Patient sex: F
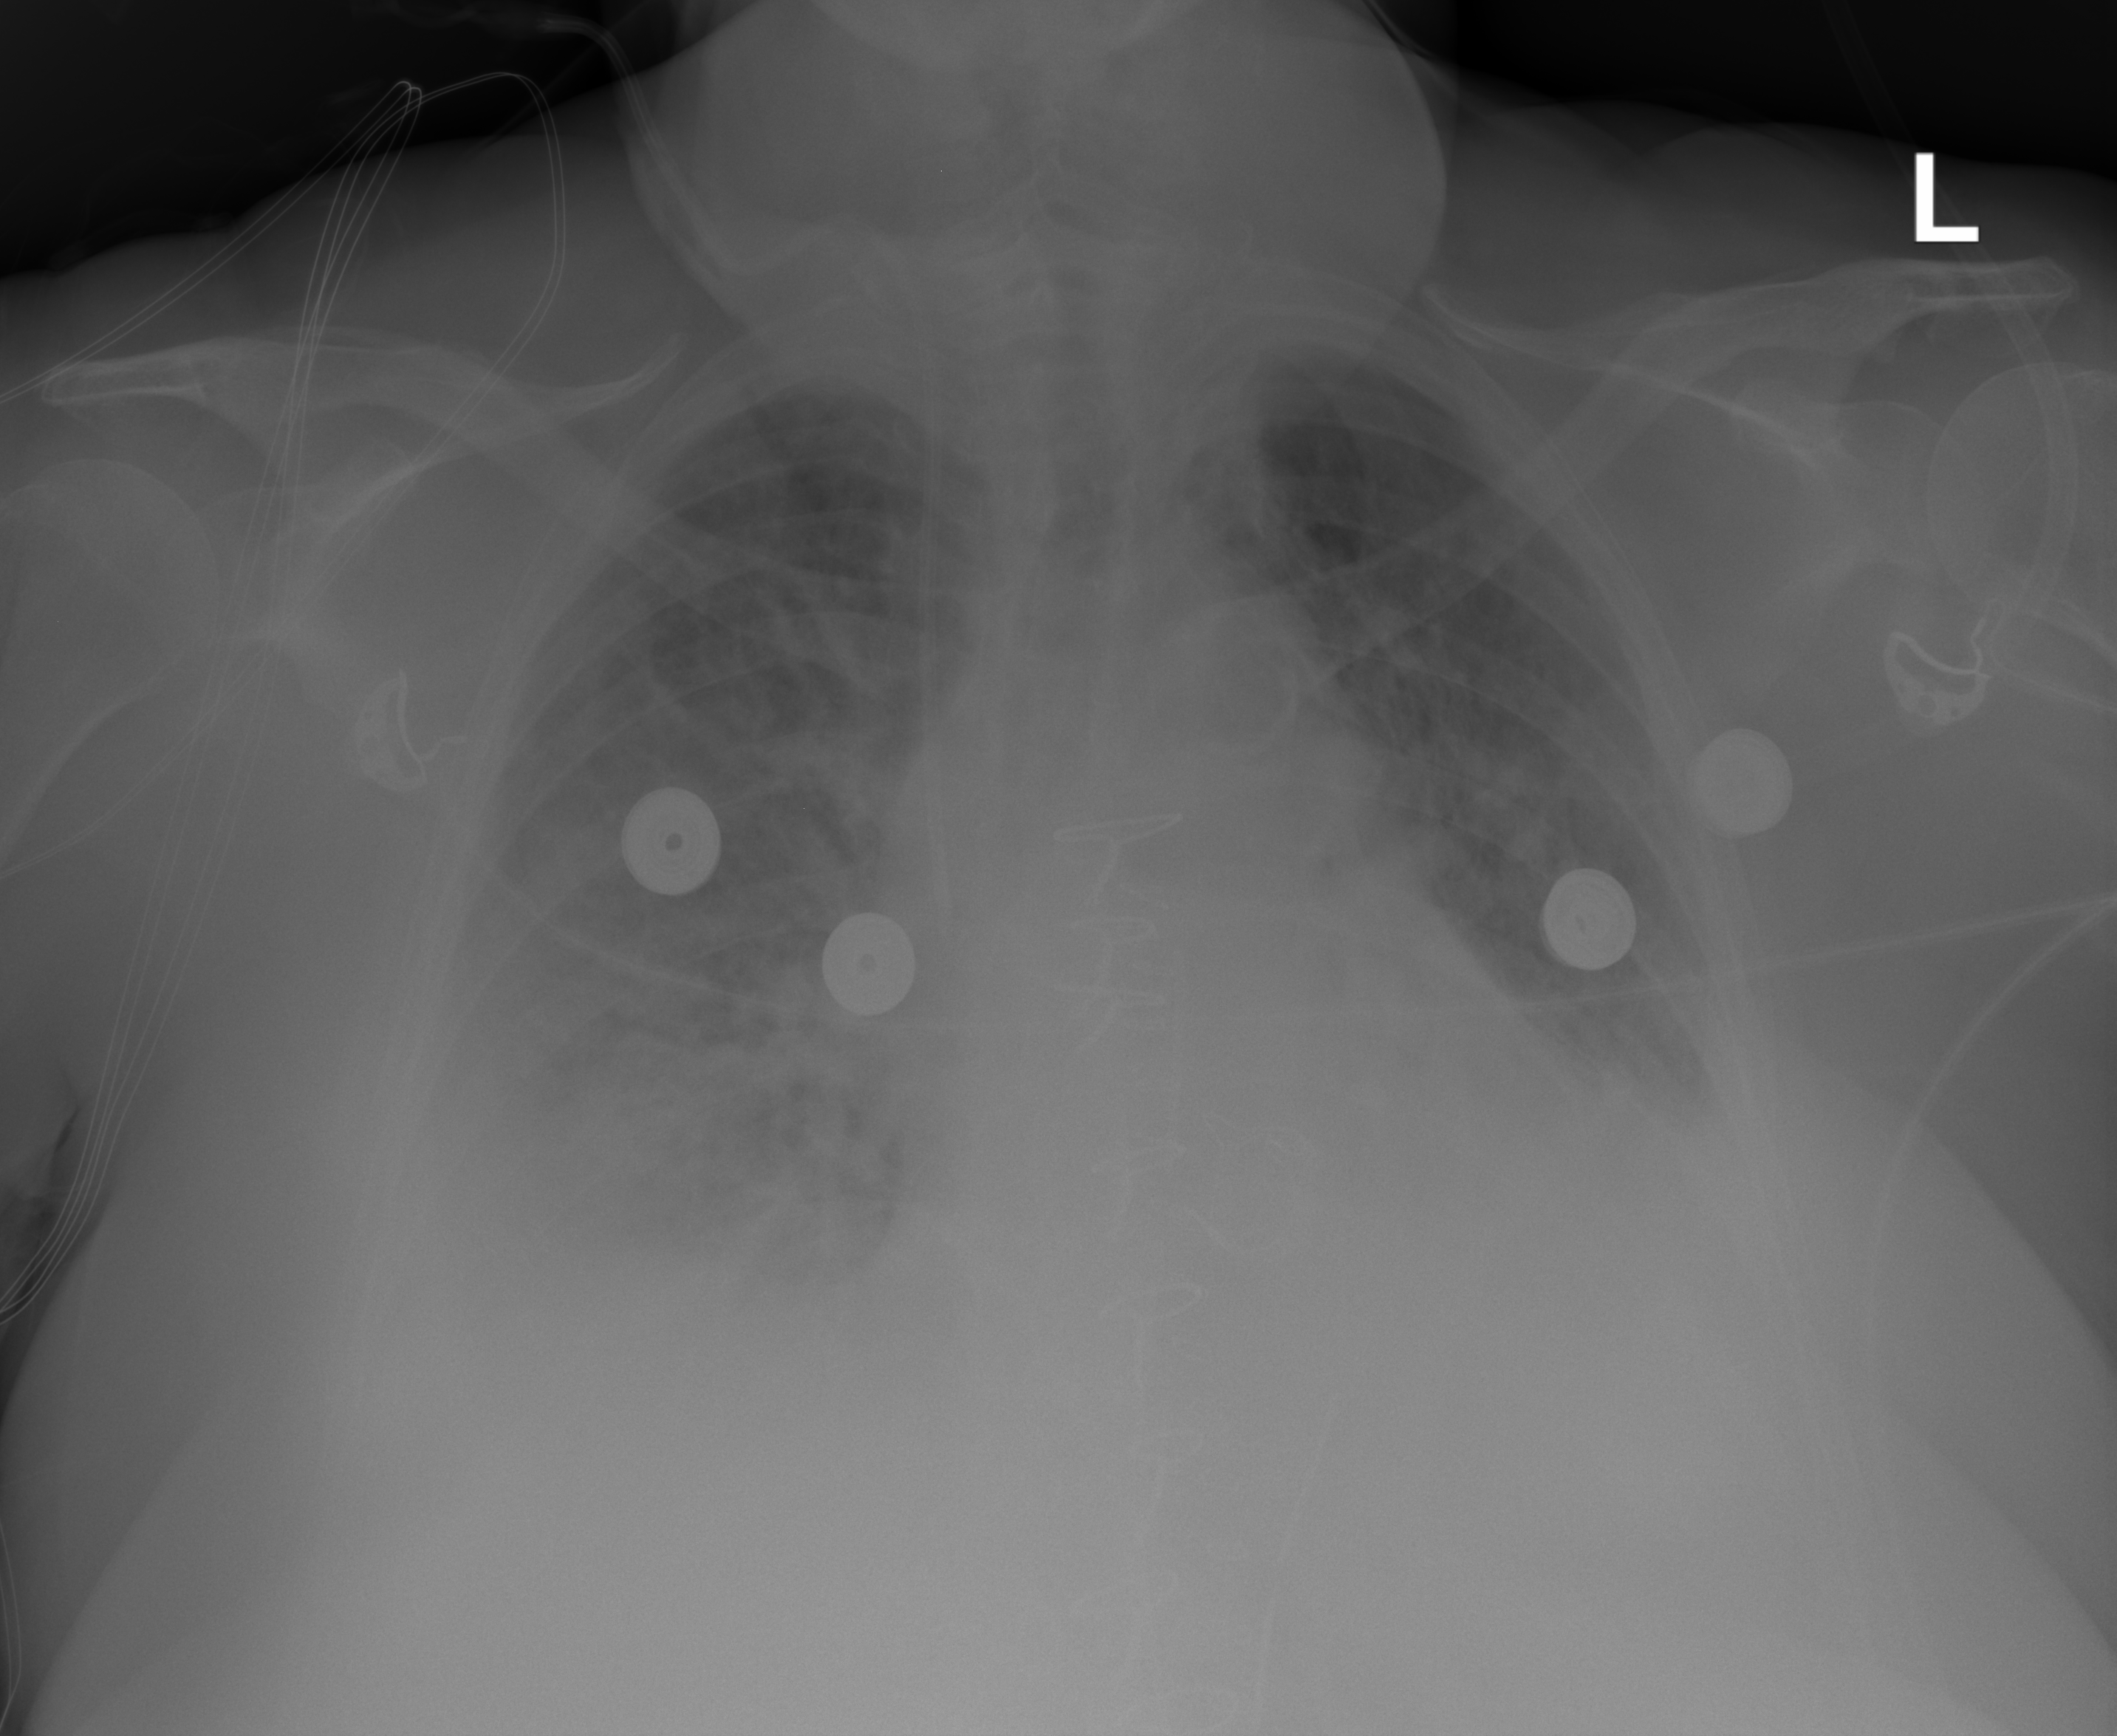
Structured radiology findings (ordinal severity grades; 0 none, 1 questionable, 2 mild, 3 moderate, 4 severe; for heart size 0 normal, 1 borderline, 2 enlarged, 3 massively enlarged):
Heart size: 2
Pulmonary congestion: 3
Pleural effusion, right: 3
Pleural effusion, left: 3
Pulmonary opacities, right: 2
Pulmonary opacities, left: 2
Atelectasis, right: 3
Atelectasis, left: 3